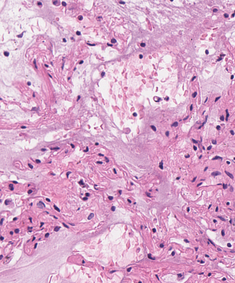
Tumor epithelial tissue: no
Tumor-associated stroma tissue: no
Normal tissue: yes